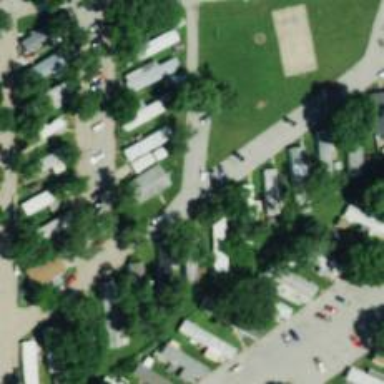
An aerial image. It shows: Service road leading to mobile home or trailer park roadways.